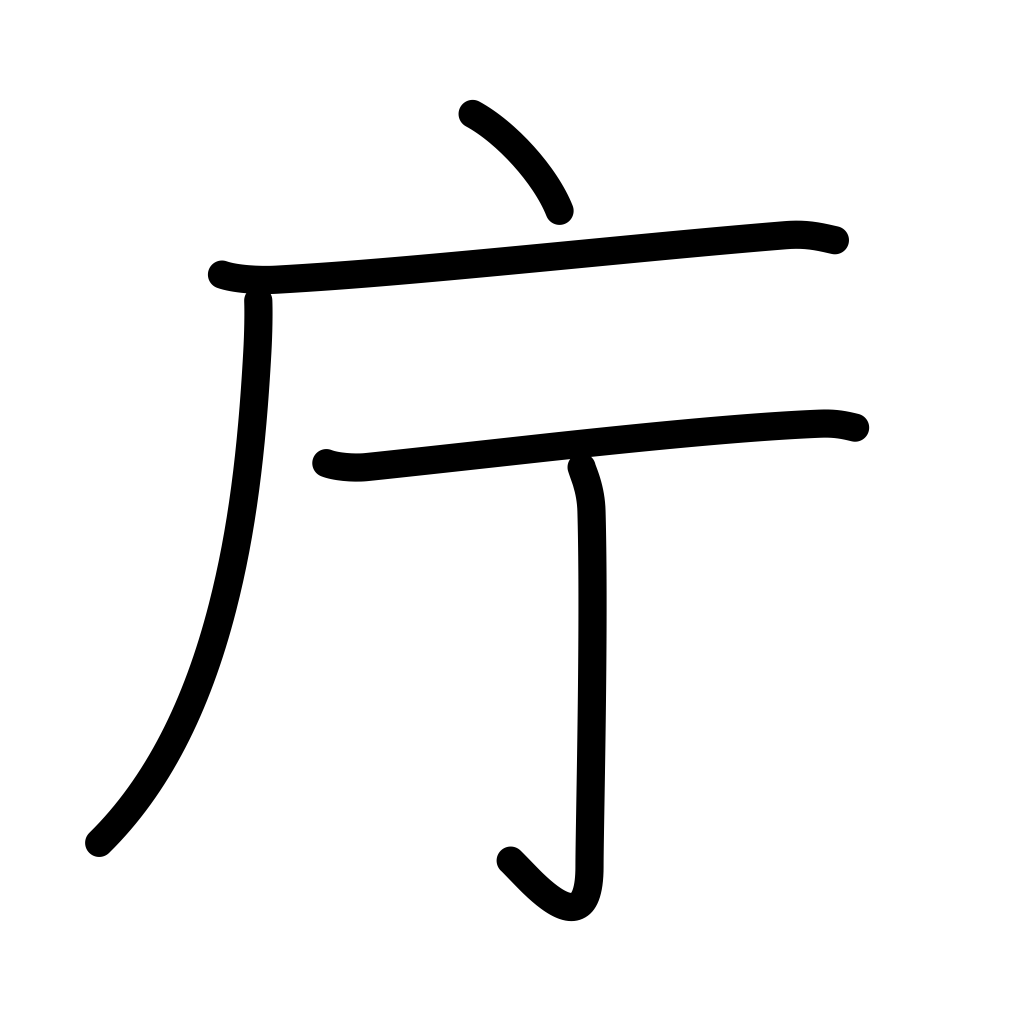
Meaning: government office